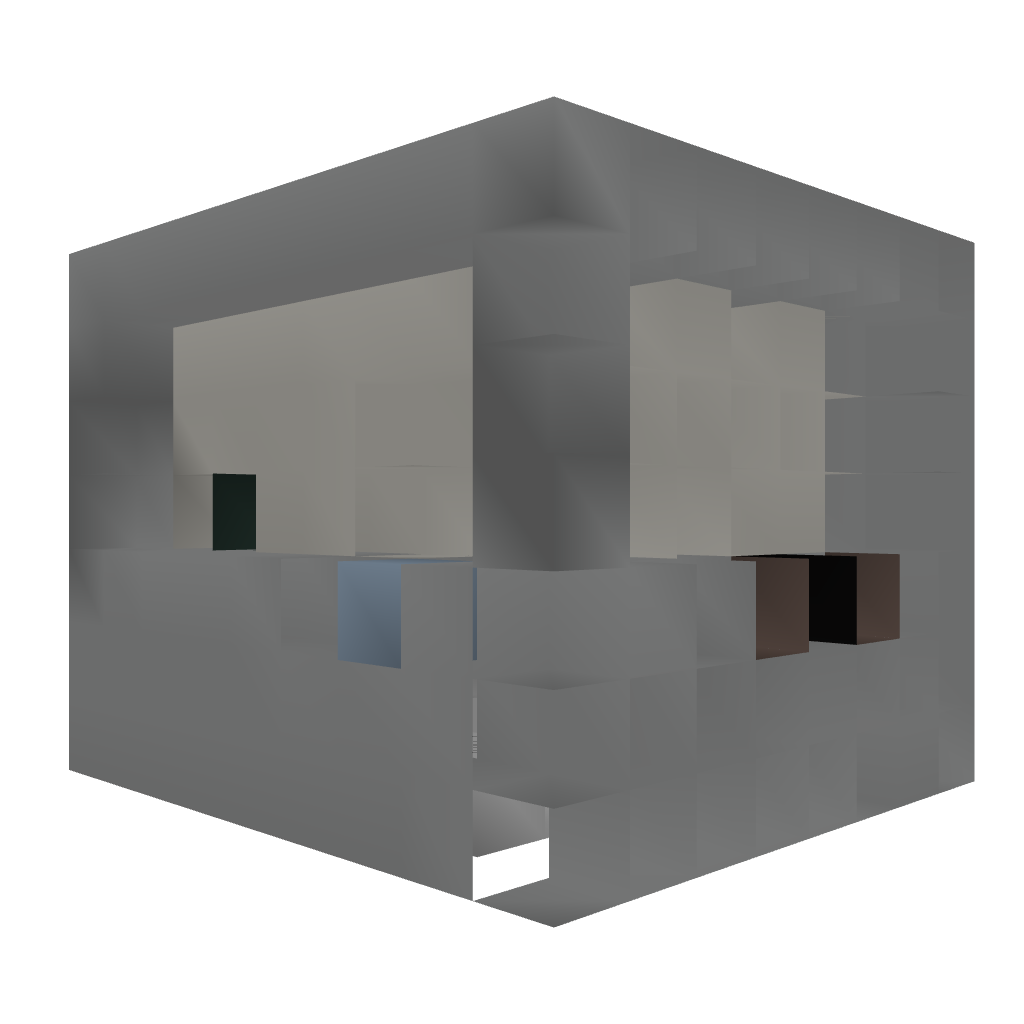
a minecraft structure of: Zombie Trap